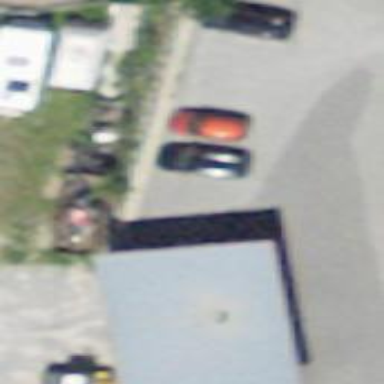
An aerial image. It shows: Building housing car wash facility.